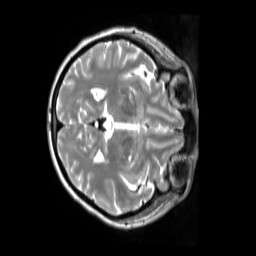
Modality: T2w
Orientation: axial
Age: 50
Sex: female
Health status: ill
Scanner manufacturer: siemens
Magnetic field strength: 3 T
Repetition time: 2.8 s
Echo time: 0.326 s